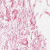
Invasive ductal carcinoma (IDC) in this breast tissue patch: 0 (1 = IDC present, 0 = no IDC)